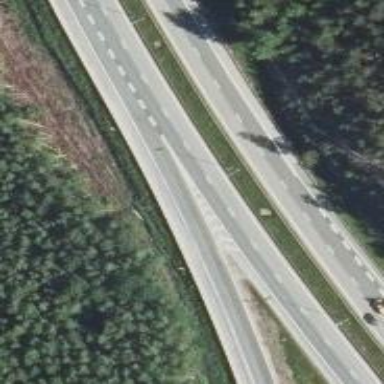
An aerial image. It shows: Asphalt motorway.